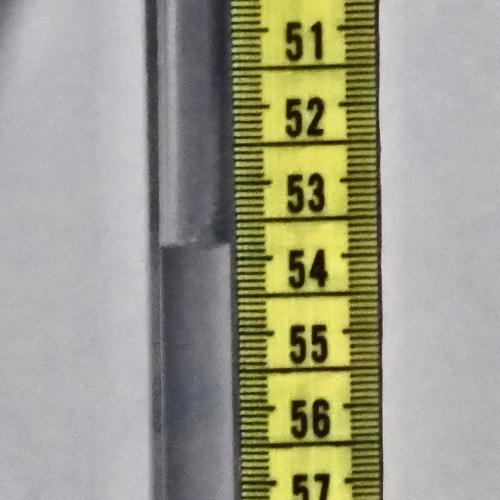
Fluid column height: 53.8 cm